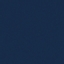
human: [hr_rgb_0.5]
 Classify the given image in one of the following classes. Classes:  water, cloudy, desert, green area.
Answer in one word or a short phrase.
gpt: water